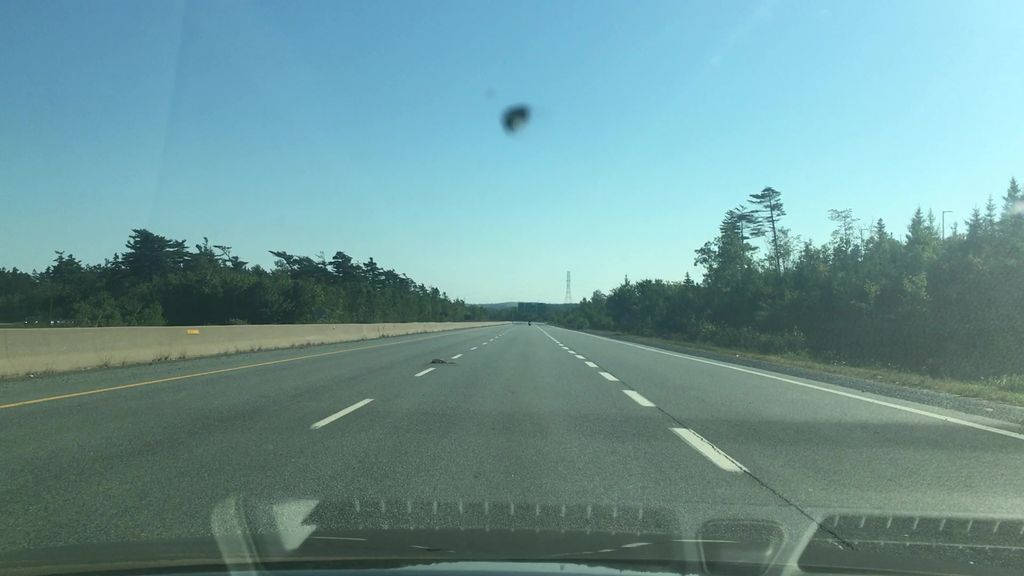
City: halifax